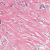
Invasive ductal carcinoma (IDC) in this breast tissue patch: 1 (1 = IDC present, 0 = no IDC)